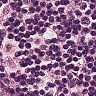
Metastatic tissue present: no